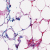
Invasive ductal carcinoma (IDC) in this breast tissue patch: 0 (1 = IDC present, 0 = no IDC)